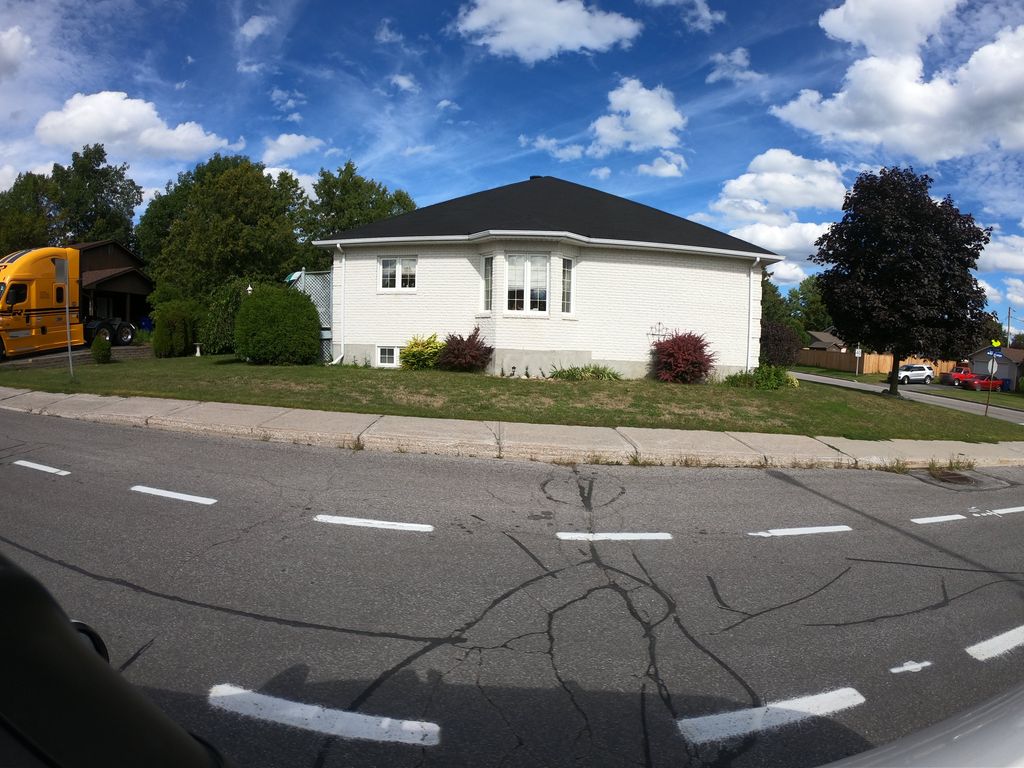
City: ottawa-gatineau